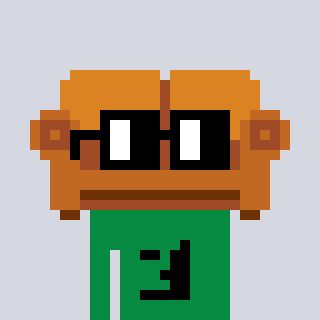
a pixel art character with square black glasses, a couch-shaped head and a green-colored body on a cool background